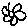
Label: flower